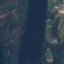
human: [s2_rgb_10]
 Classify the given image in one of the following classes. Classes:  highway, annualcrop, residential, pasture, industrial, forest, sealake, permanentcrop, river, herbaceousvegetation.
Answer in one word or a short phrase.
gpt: River